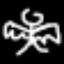
Label: angel